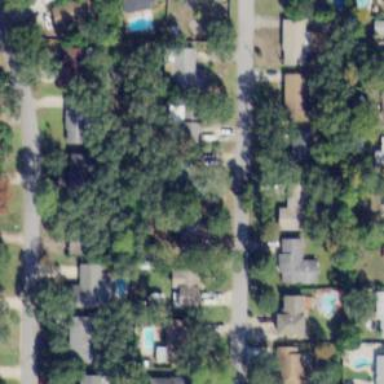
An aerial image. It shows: Residential area consisting of single-family homes.